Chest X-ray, PA view. Patient: 42 years old, sex F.
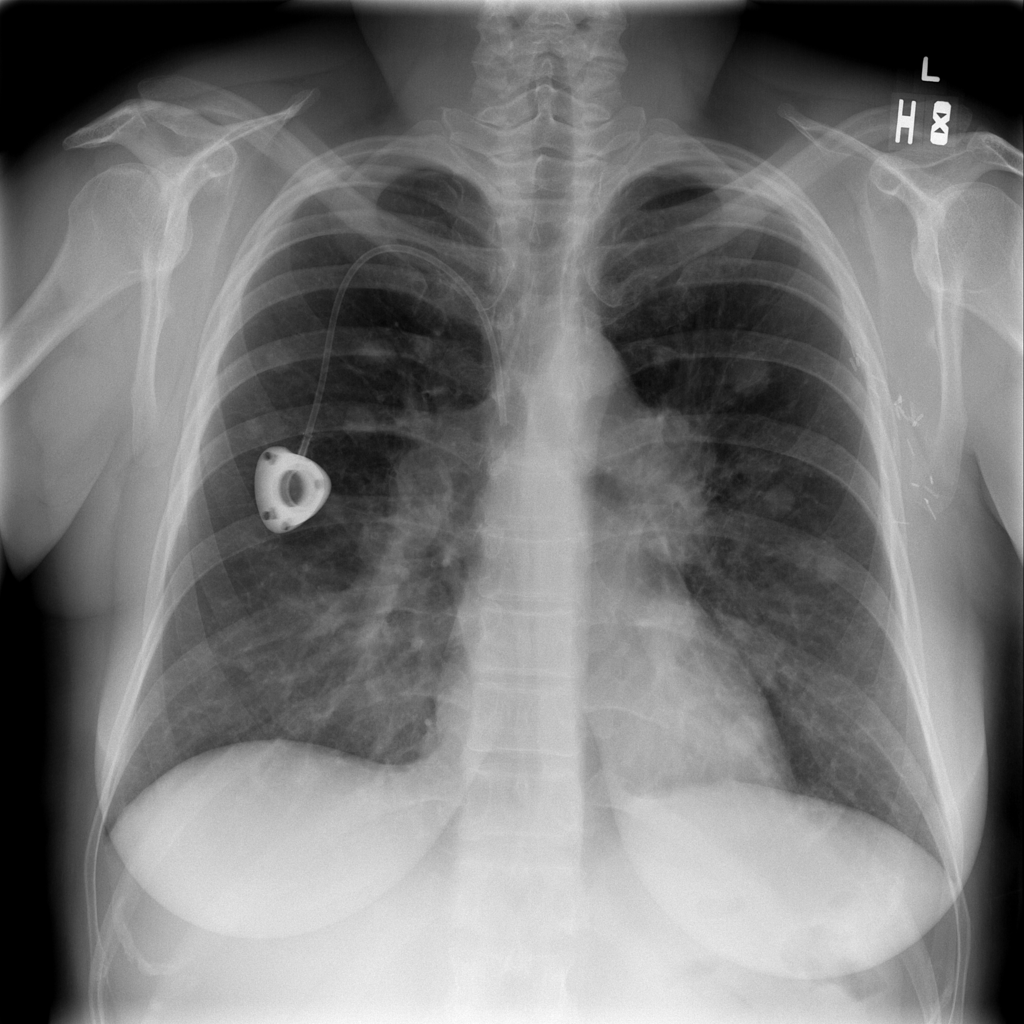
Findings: Mass, Nodule